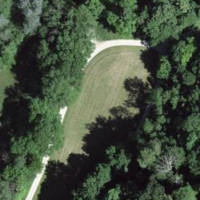
EUNIS habitat code: 44
Species observed at this site:
Cardamine pratensis